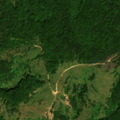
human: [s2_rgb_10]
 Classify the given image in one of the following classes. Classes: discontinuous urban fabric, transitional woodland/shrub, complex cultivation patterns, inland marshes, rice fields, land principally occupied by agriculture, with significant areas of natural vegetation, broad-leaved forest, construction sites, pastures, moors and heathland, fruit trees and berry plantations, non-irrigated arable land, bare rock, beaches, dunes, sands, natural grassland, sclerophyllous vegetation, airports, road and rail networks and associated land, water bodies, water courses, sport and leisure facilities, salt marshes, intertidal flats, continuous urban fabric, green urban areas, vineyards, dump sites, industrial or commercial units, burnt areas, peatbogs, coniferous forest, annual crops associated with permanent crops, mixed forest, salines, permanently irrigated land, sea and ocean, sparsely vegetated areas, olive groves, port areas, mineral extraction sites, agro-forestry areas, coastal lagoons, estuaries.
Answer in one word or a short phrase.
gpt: broad-leaved forest, coniferous forest, transitional woodland/shrub